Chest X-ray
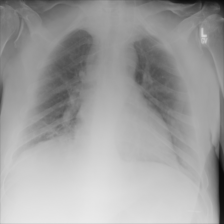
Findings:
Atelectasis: negative
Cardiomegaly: negative
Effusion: negative
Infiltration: positive
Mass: negative
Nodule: negative
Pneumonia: negative
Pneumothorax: negative
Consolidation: negative
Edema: negative
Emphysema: negative
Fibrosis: negative
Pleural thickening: negative
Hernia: negative